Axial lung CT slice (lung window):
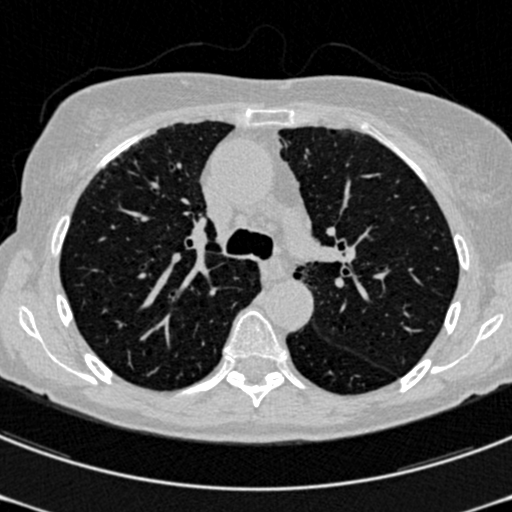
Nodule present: no